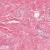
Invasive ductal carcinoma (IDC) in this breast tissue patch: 0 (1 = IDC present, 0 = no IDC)